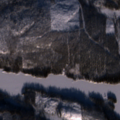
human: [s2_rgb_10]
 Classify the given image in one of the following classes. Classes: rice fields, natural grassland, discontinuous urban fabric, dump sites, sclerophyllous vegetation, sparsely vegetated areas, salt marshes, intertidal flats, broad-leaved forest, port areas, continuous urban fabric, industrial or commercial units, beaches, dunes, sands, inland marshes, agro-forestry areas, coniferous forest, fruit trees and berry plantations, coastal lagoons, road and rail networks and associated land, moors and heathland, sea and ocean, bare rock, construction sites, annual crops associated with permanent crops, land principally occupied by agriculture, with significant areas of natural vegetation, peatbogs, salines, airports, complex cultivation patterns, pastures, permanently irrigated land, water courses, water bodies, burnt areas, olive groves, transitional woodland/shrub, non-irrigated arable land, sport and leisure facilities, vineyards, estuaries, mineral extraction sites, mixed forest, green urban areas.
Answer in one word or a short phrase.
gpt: coniferous forest, mixed forest, transitional woodland/shrub, water bodies